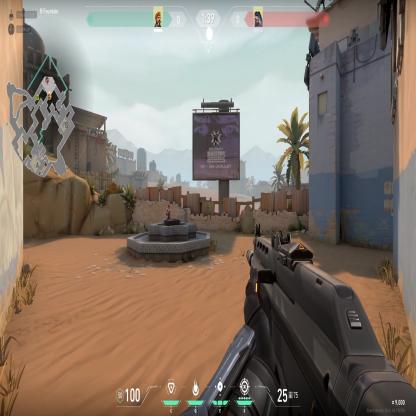
Label: enemy